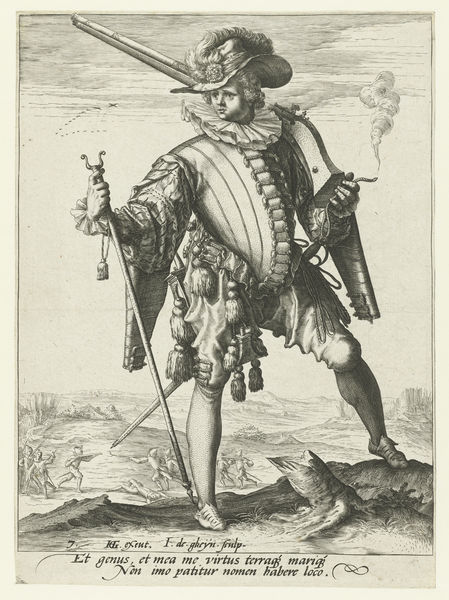
Titel: Musketier
Künstler: Jacob de (II) Gheyn
Standort: Amsterdam
Institution: Rijksmuseum
Schlagwörter: feder, kampf, hut, hose, kragen, niederlande, vögel, rauch, stock, schuhe, stab, graphik, füsse, krieg, schlacht, bauch, schwert, soldat, waffe, volk, harnisch, gewehr, wams, troddel, baumstumpf, barok, landsknecht, wamps, söldner, wie, das, lunte, wampe, sind, kleine füsse, gheyn